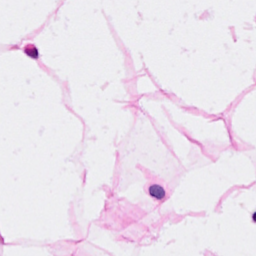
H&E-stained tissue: Breast